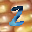
Label: 2